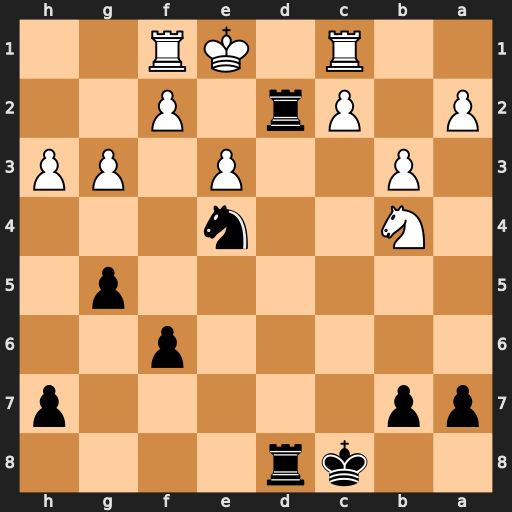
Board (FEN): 2kr4/pp5p/5p2/6p1/1N2n3/1P2P1PP/P1Pr1P2/2R1KR2
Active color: b
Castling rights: -
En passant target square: -
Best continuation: Nc3 Rg1 Rd1+ Rxd1 Rxd1#